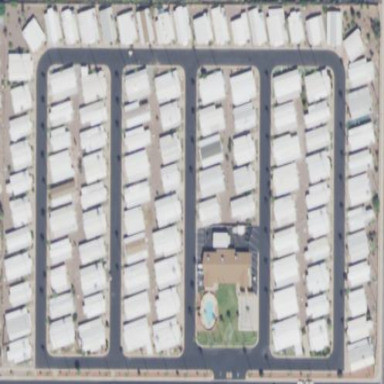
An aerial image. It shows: Residential area with mobile homes.